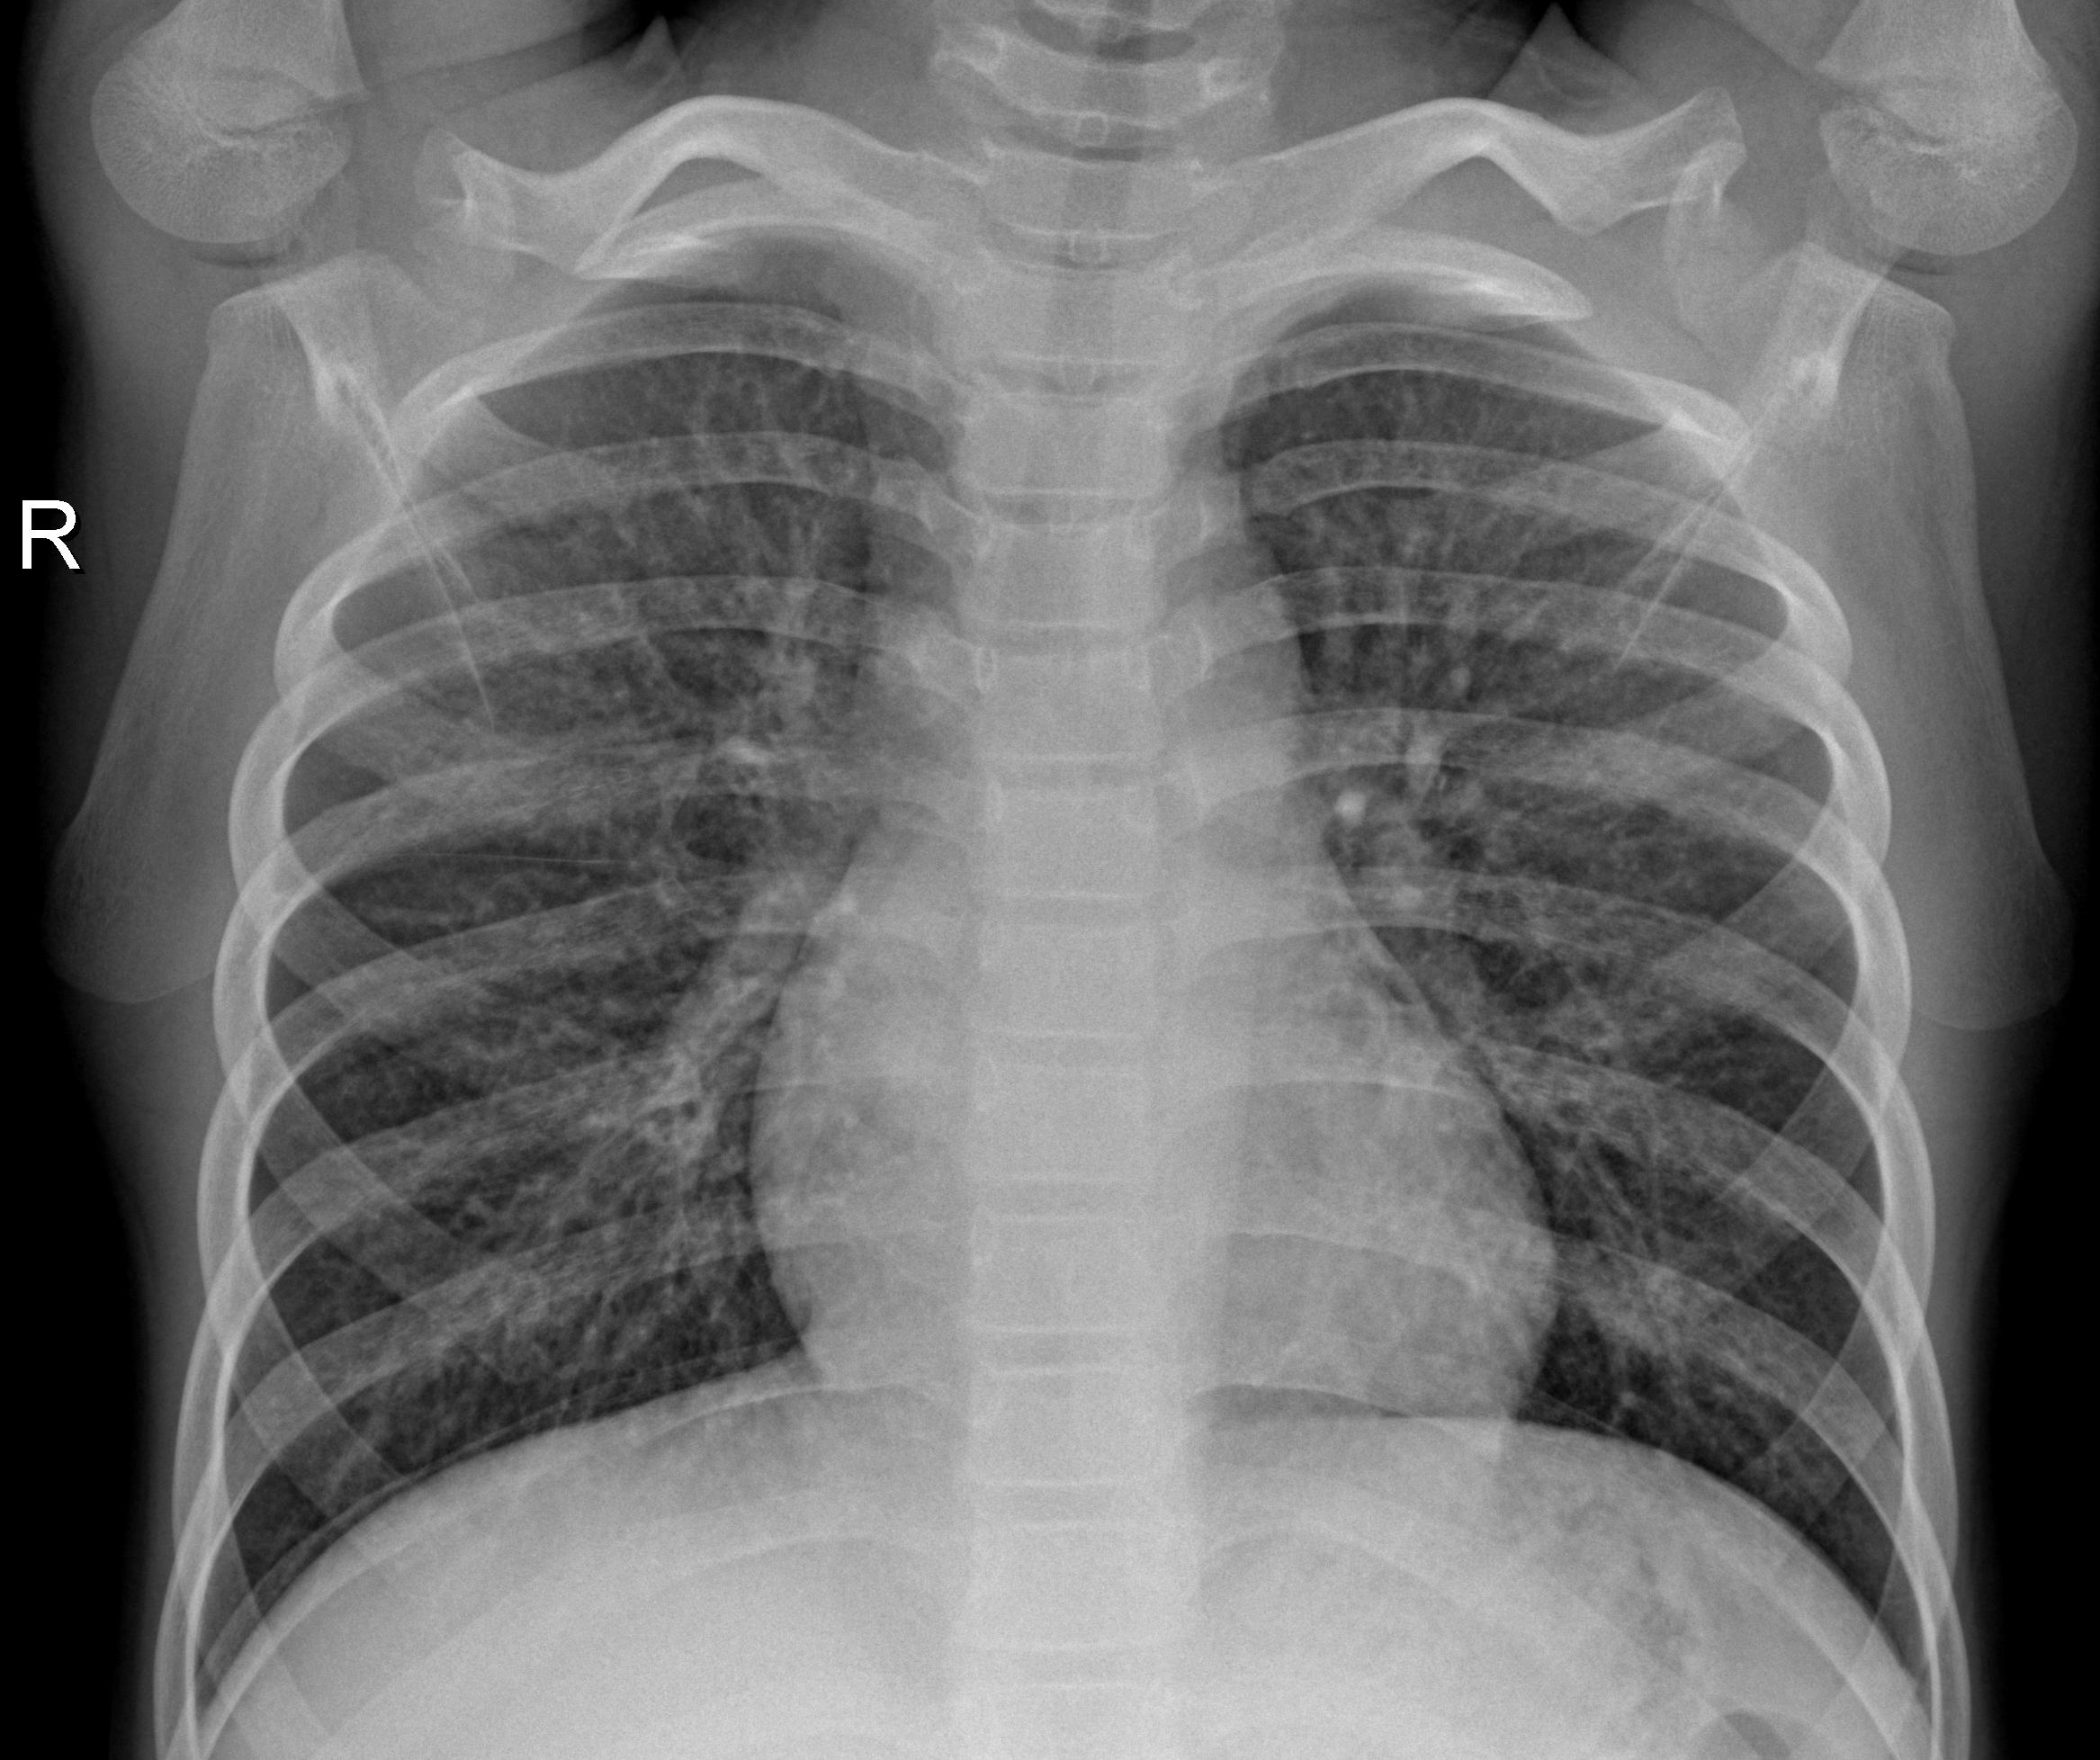
Diagnosis: PNEUMONIA